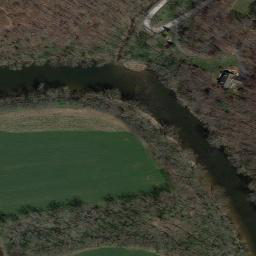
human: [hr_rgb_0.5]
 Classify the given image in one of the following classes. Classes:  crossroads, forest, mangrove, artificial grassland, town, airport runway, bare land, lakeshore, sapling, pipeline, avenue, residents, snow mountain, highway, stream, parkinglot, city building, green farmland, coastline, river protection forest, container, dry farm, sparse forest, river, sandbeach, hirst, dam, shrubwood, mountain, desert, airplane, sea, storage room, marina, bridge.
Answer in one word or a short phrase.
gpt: river